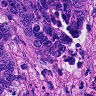
Metastatic tissue present: yes